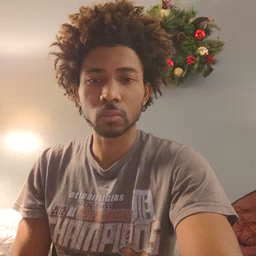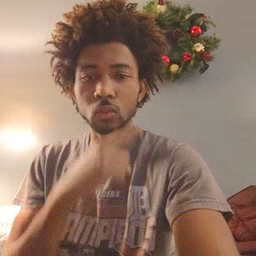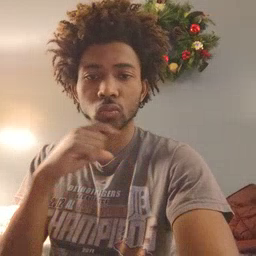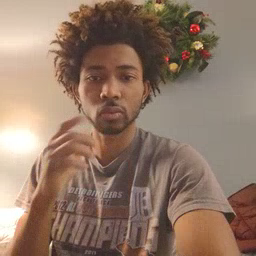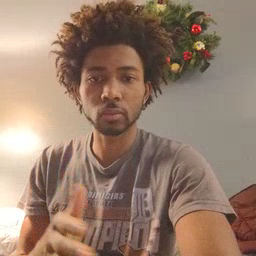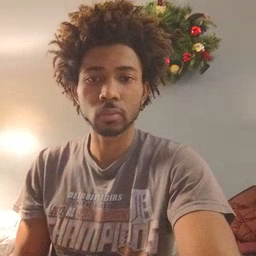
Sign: dryer